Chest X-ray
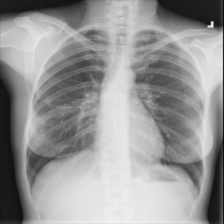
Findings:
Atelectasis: negative
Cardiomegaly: negative
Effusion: negative
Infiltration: negative
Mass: negative
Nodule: positive
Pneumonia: negative
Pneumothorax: negative
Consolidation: negative
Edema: negative
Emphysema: negative
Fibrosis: negative
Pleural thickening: positive
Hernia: negative